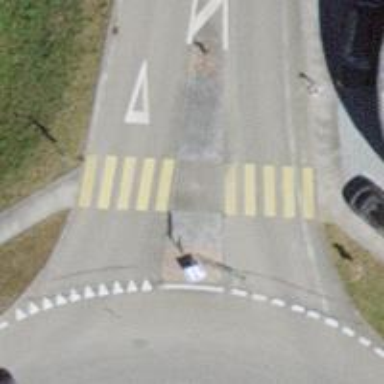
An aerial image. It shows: Marked road crossing.